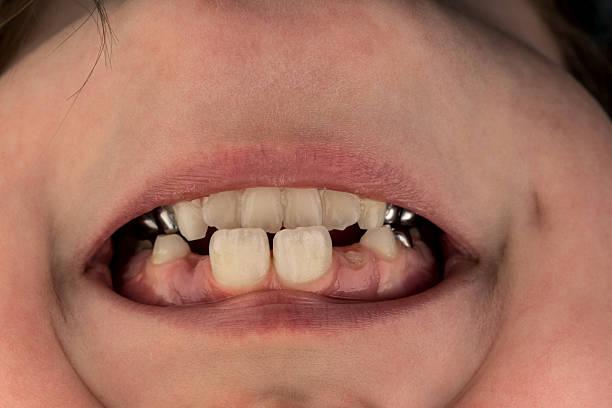
Condition: hypodontia